Question: Keep getting an error for the reaction_remove, just copy-pasted my whole code(minus the client id) cause it might help, I have no idea what's wrong as the first half works perfectly fine.
Also, trying to add
"if member is not None:
await member.remove_roles(role)
else:
Print(error)"
at the very end and itgave me errors every time I tried removing roles, just in case it helps.
'''
import discord
client = discord.Client()
@client.event
async def on_ready():
print('We have logged in as {0.user}'.format(client))
@client.event
async def on_raw_reaction_add(payload):
message_id = payload.message_id
if message_id == 806406876593127464:
guild_id = payload.guild_id
guild = discord.utils.find(lambda g : g.id == guild_id, client.guilds)
if payload.emoji.name == "049":
role = discord.utils.get(guild.roles, name = 'SCP-049')
elif payload.emoji.name == "0492":
role = discord.utils.get(guild.roles, name = 'SCP-049-2')
elif payload.emoji.name == "096":
role = discord.utils.get(guild.roles, name = 'SCP-096')
elif payload.emoji.name == "106":
role = discord.utils.get(guild.roles, name = 'SCP-106')
elif payload.emoji.name == "173":
role = discord.utils.get(guild.roles, name = 'SCP-173')
elif payload.emoji.name == "682":
role = discord.utils.get(guild.roles, name = 'SCP-682')
elif payload.emoji.name == "939":
role = discord.utils.get(guild.roles, name = 'SCP-939')
elif payload.emoji.name == "999":
role = discord.utils.get(guild.roles, name = 'SCP-999')
elif payload.emoji.name == "Chaos":
role = discord.utils.get(guild.roles, name = 'Chaos Insurgency')
elif payload.emoji.name == "DClass":
role = discord.utils.get(guild.roles, name = 'D-Class')
elif payload.emoji.name == "MTF":
role = discord.utils.get(guild.roles, name = 'MTF')
elif payload.emoji.name == "Scientist":
role = discord.utils.get(guild.roles, name = 'Scientist')
member = payload.member
await member.add_roles(role)
@client.event
async def on_raw_reaction_remove(payload):
message_id = payload.message_id
if message_id == 806406876593127464:
guild_id = payload.guild_id
guild = discord.utils.find(lambda g : g.id == guild_id, client.guilds)
if payload.emoji.name == "049":
role = discord.utils.get(guild.roles, name = 'SCP-049')
elif payload.emoji.name == "0492":
role = discord.utils.get(guild.roles, name = 'SCP-049-2')
elif payload.emoji.name == "096":
role = discord.utils.get(guild.roles, name = 'SCP-096')
elif payload.emoji.name == "106":
role = discord.utils.get(guild.roles, name = 'SCP-106')
elif payload.emoji.name == "173":
role = discord.utils.get(guild.roles, name = 'SCP-173')
elif payload.emoji.name == "682":
role = discord.utils.get(guild.roles, name = 'SCP-682')
elif payload.emoji.name == "939":
role = discord.utils.get(guild.roles, name = 'SCP-939')
elif payload.emoji.name == "999":
role = discord.utils.get(guild.roles, name = 'SCP-999')
elif payload.emoji.name == "Chaos":
role = discord.utils.get(guild.roles, name = 'Chaos Insurgency')
elif payload.emoji.name == "DClass":
role = discord.utils.get(guild.roles, name = 'D-Class')
elif payload.emoji.name == "MTF":
role = discord.utils.get(guild.roles, name = 'MTF')
elif payload.emoji.name == "Scientist":
role = discord.utils.get(guild.roles, name = 'Scientist')
member = payload.member
await member.remove_roles(role)
client.run()
'''
It was able to give me a role after adding a reaction, but has not been able to remove the role after removing that reaction <URL>
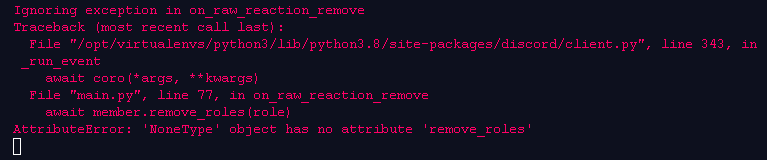
Answer: The below answer is one part of the solution to make this code work so implement the provided answer. I found out in another issue that in the documentation 'payload.member' is only available if the 'event_type' is 'REACTION_ADD' so i fixed it by adding:
'''
intents = discord.Intents.default()
intents.members = True
client = discord.Client(intents=intents)
'''
After you have added this, change the
'''
member = payload.member
'''
to
'''
member = guild.get_member(payload.user_id)
'''
That is what worked for me let me know if this helps.